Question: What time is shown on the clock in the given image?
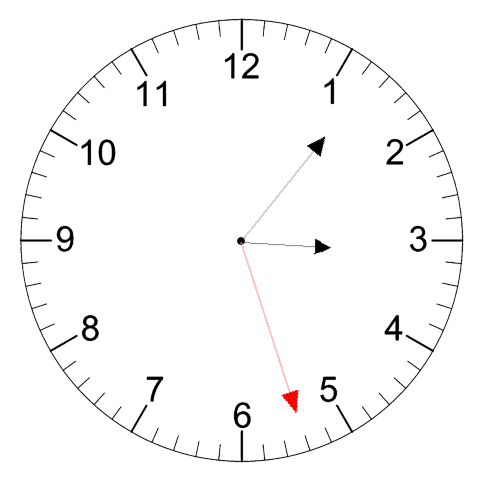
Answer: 03:06:27